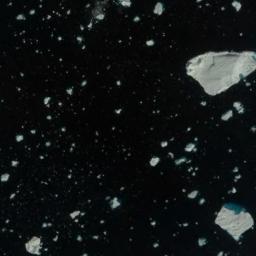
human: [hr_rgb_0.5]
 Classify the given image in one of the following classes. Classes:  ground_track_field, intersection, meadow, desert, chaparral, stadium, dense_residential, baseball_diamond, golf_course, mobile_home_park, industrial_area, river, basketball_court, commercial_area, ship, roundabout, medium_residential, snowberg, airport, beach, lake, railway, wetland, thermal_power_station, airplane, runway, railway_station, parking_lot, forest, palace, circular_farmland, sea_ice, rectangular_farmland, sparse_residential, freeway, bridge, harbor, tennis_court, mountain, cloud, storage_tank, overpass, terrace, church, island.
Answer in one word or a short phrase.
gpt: sea_ice